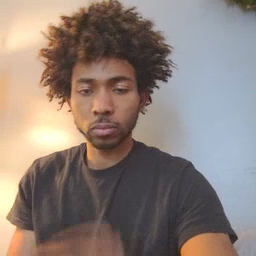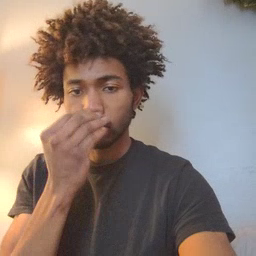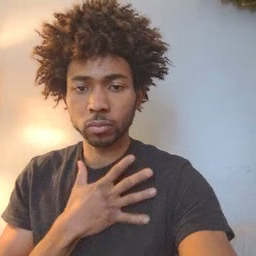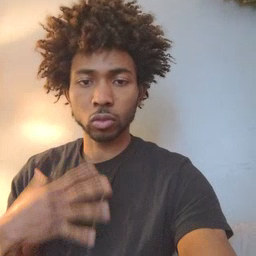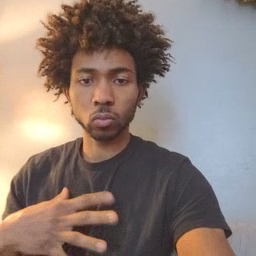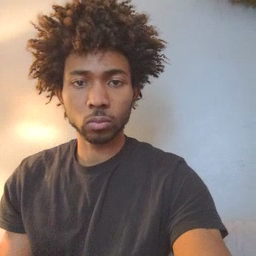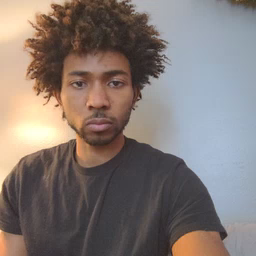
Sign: pajamas